Aerial crown-view tile of a tropical tree (Barro Colorado Island, Panama), acquired 20250217:
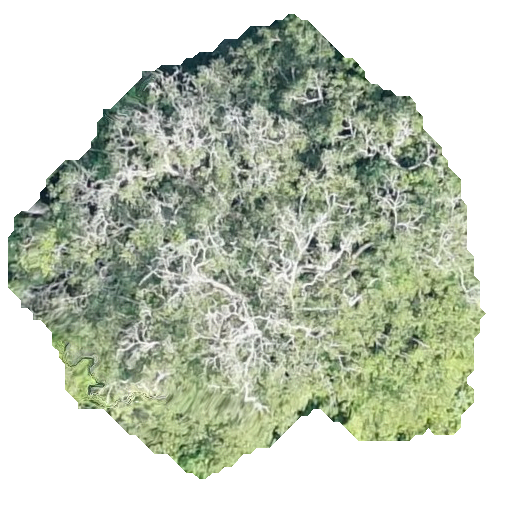
Species: Handroanthus guayacan
GBIF accepted scientific name: Handroanthus guayacan
Crown area: 221.518 m²